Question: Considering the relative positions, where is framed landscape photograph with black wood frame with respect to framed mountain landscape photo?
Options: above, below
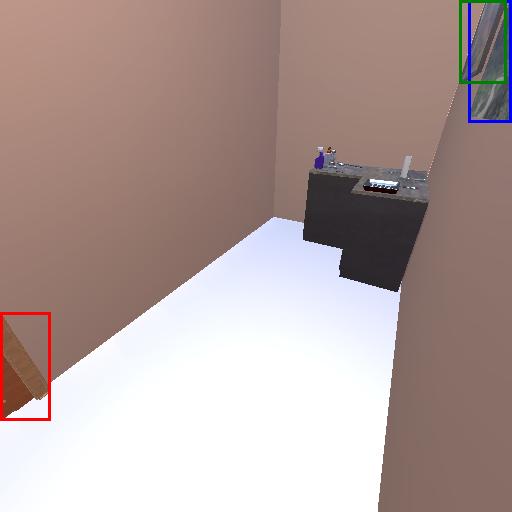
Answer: above